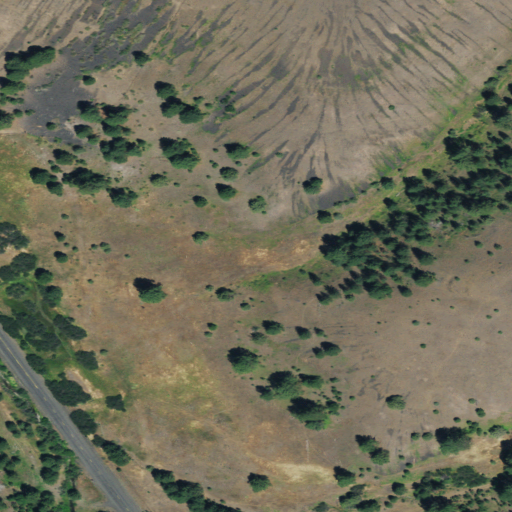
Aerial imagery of valley in Oregon named Sunderland Canyon containing grassland, shrub, evergreen forest, open development, and woody wetlands